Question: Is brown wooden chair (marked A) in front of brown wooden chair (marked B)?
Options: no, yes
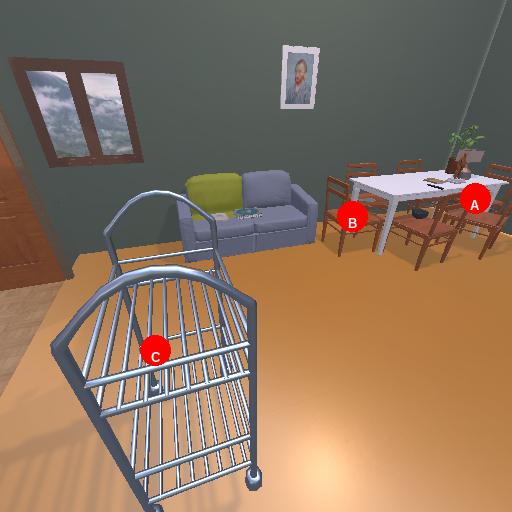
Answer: no